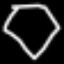
Label: diamond